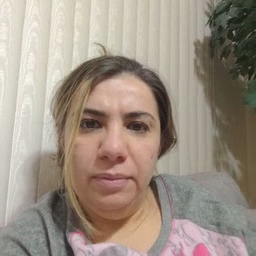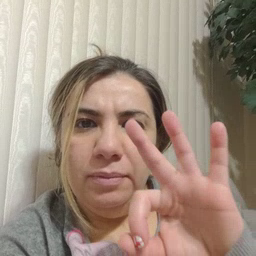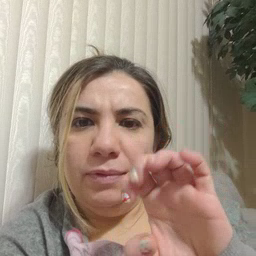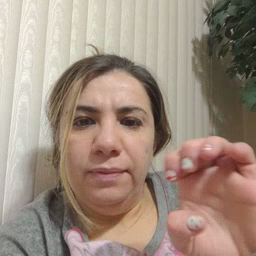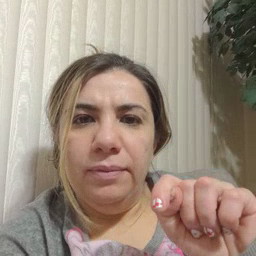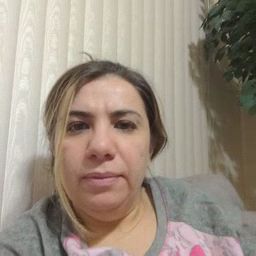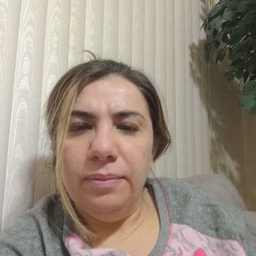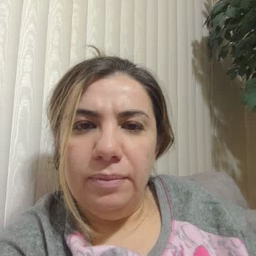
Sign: feet